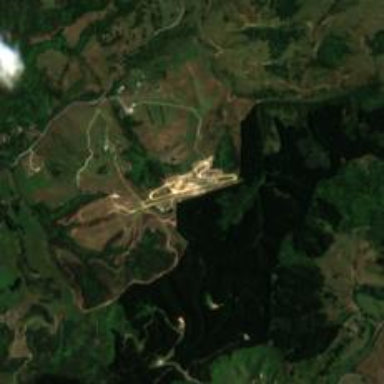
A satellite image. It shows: Airstrip at the airport.